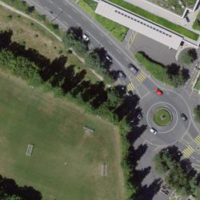
EUNIS habitat code: 53
Species observed at this site:
Buxus sempervirens